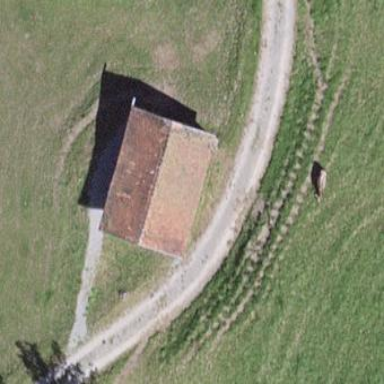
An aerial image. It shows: Stable building.